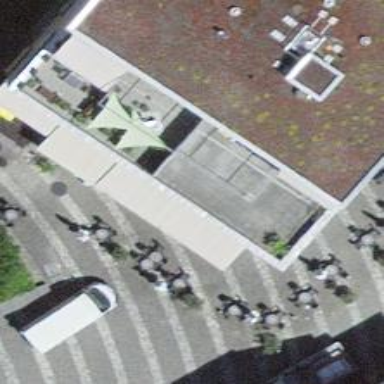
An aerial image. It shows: Café.